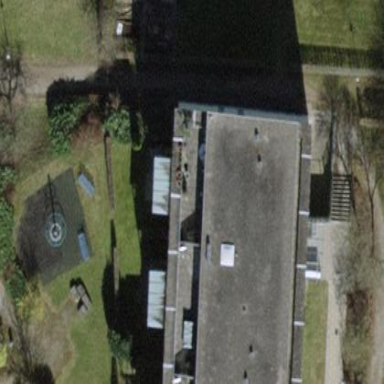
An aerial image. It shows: Flat-roofed apartment building.